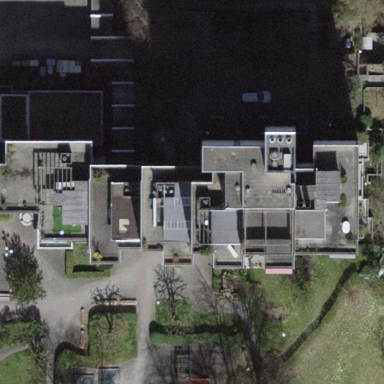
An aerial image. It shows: Building with flat roof.